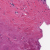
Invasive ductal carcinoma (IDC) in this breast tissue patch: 0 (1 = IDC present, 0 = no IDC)